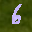
Label: 6